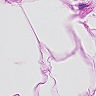
Metastatic tissue present: no